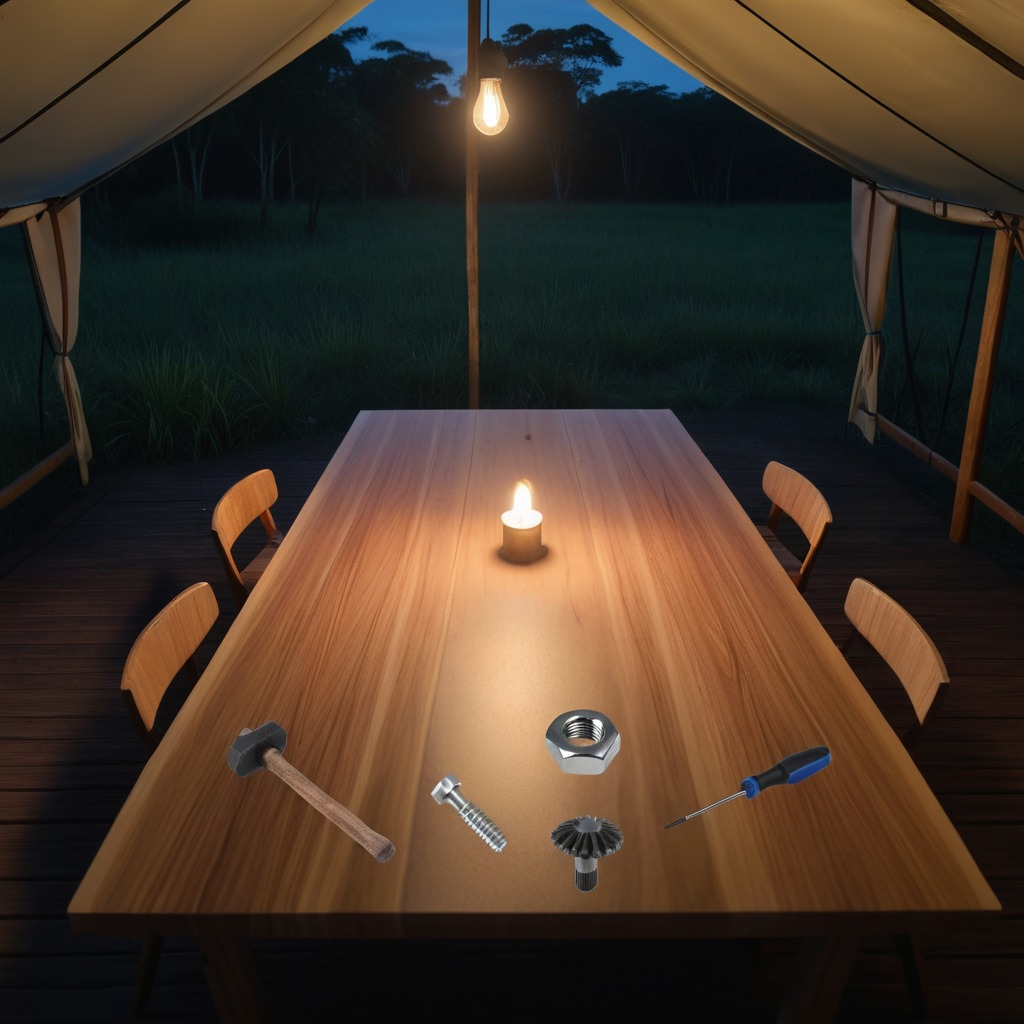
A steel gear with teeth, a hammer, a metal machine screw, a screwdriver, and a metal nut are lying on the wooden table inside a jungle field workshop tent at night.